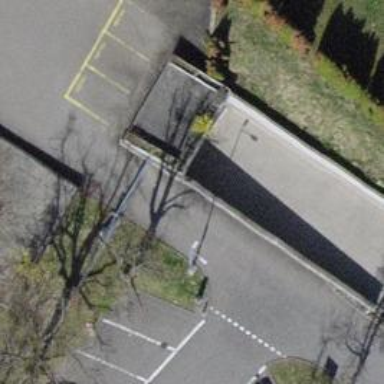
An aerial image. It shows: Swing gate barrier.